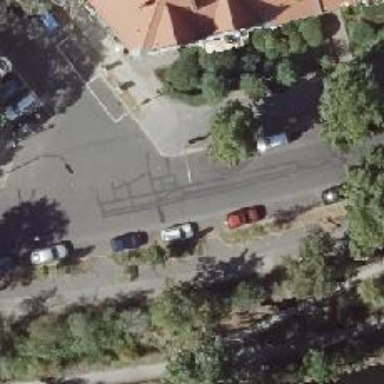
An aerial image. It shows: Unmarked crossing on asphalt footway.